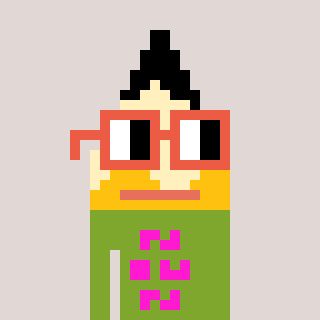
a pixel art character with square orange glasses, a pencil-shaped head and a slimegreen-colored body on a warm background